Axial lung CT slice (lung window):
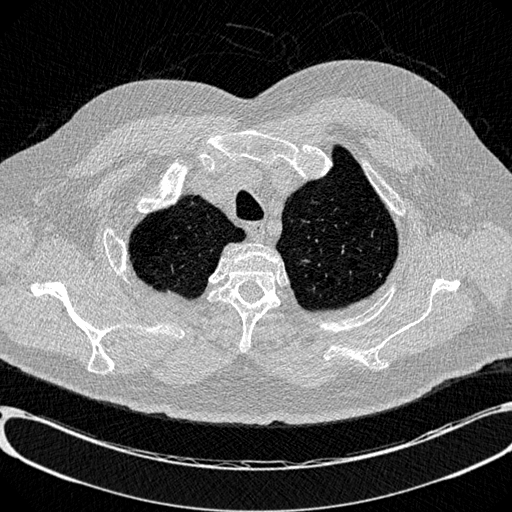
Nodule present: no